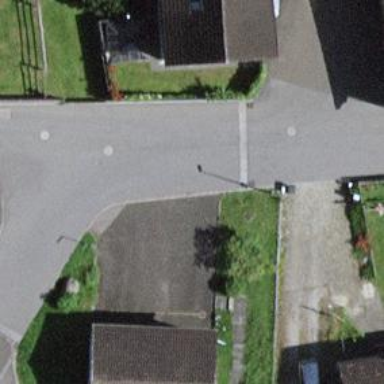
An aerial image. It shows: Residential road with asphalt surface.